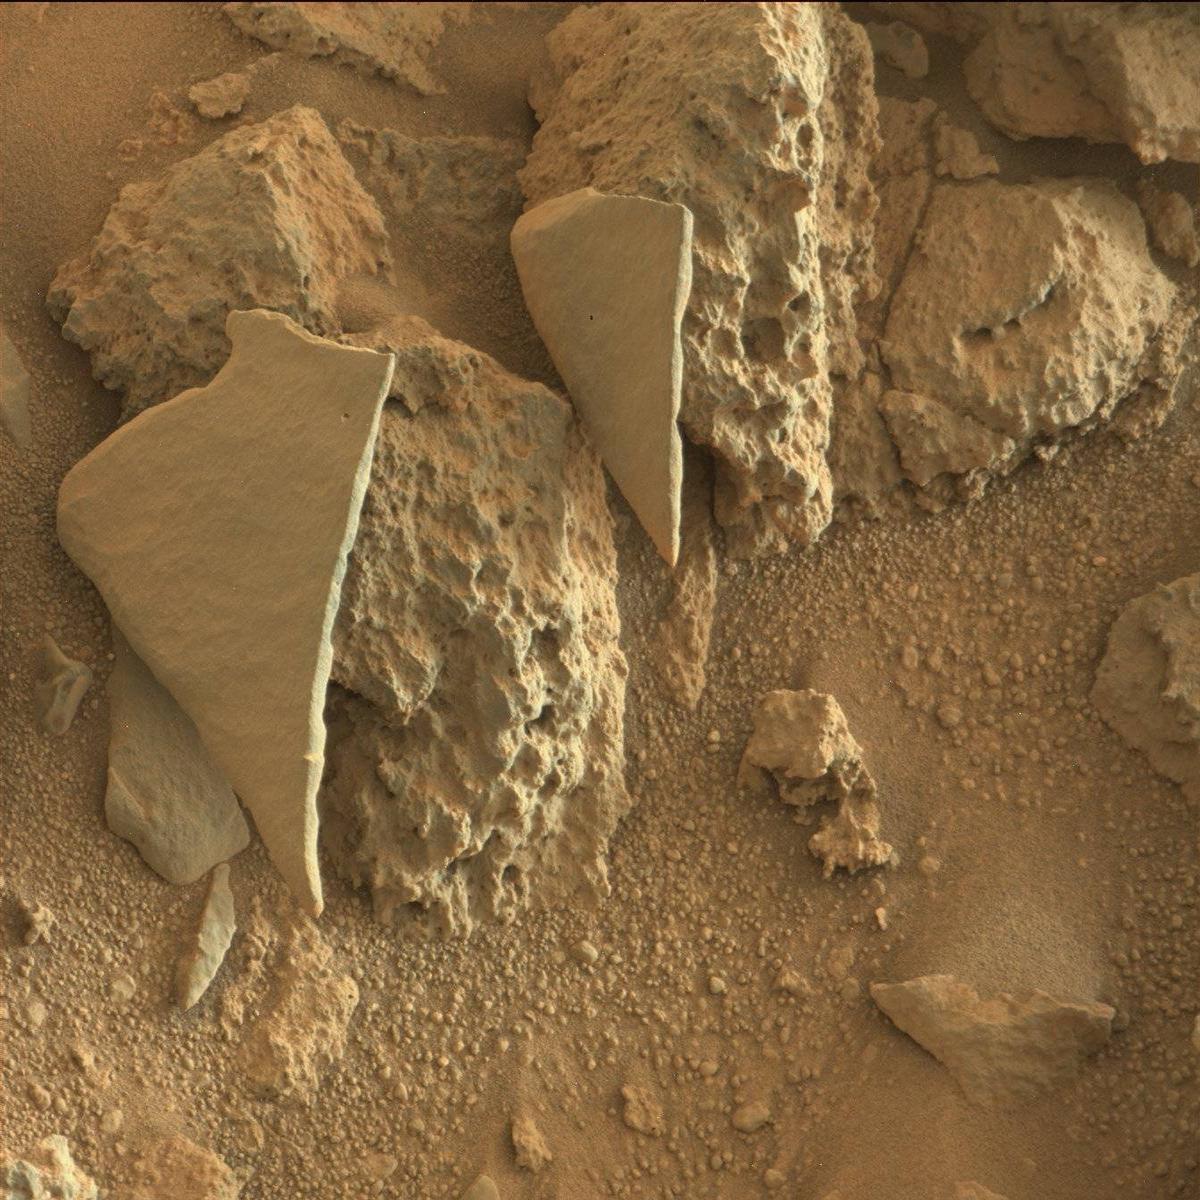
Terrain classes present: Bedrock, Rock, Sand / Soil